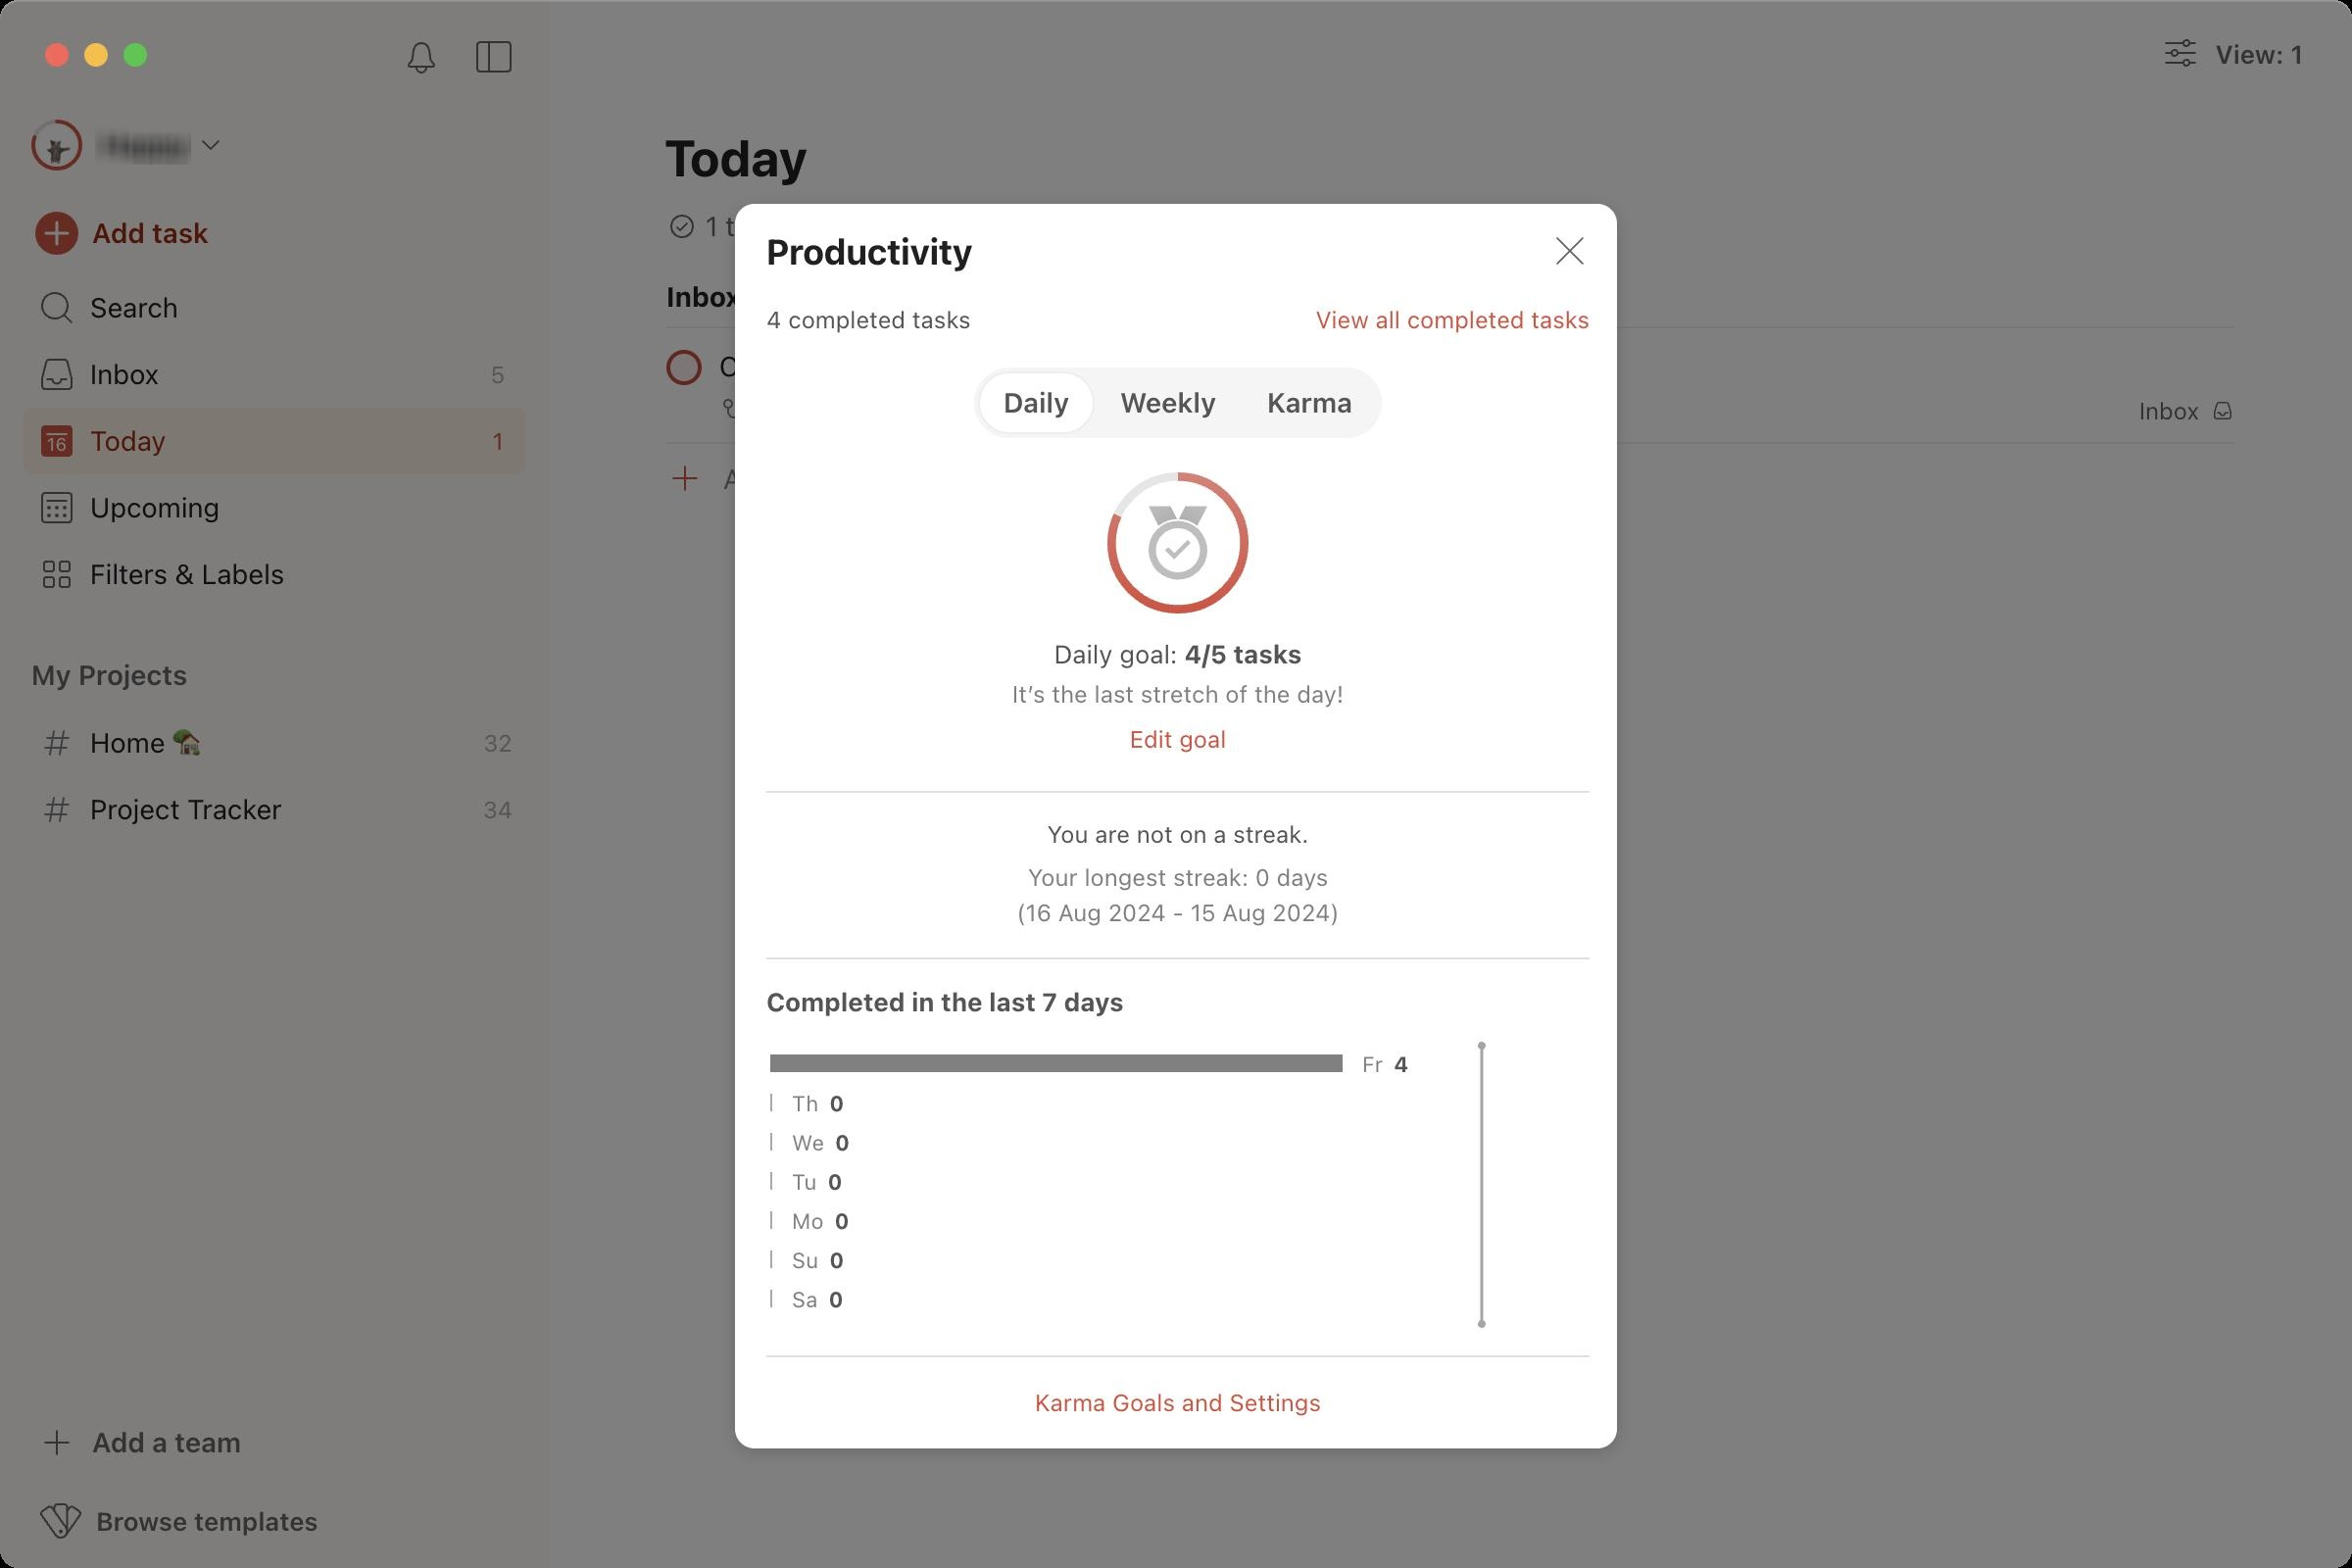
Accessibility tree:
{"name": "Today_–_Todoist", "role": "AXWindow", "description": null, "role_description": "standard window", "value": null, "position": "264.00;103.00", "size": "1200;800", "children": [{"name": "", "role": "AXGroup", "description": "", "role_description": "group", "value": "", "position": "0.00;0.00", "size": "1200;800", "children": [{"name": "", "role": "AXGroup", "description": "", "role_description": "group", "value": "", "position": "0.00;0.00", "size": "1200;800", "children": [{"name": "", "role": "AXGroup", "description": "", "role_description": "group", "value": "", "position": "0.00;0.00", "size": "1200;800", "children": [{"name": "", "role": "AXGroup", "description": "", "role_description": "group", "value": "", "position": "0.00;0.00", "size": "1200;800", "children": []}]}]}]}, {"name": null, "role": "AXButton", "description": null, "role_description": "close button", "value": null, "position": "22.00;20.00", "size": "14;16", "children": []}, {"name": null, "role": "AXButton", "description": null, "role_description": "full screen button", "value": null, "position": "62.00;20.00", "size": "14;16", "children": [{"name": null, "role": "AXGroup", "description": null, "role_description": "group", "value": null, "position": "62.00;20.00", "size": "14;16", "children": [{"name": null, "role": "AXGroup", "description": null, "role_description": "group", "value": null, "position": "62.00;20.00", "size": "14;16", "children": []}]}]}, {"name": null, "role": "AXButton", "description": null, "role_description": "minimize button", "value": null, "position": "42.00;20.00", "size": "14;16", "children": []}]}